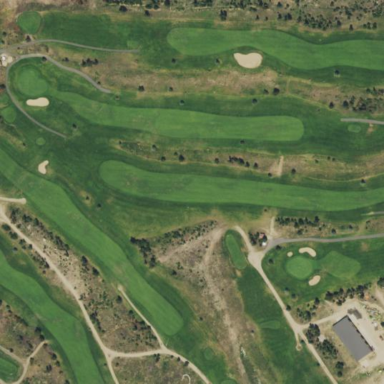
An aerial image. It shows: Area of rough grass used for golf.